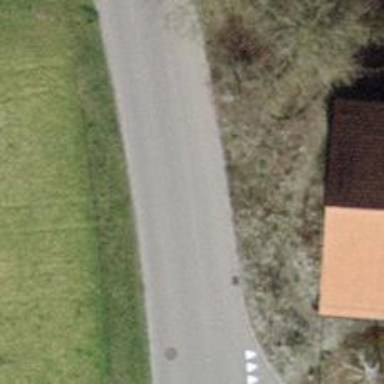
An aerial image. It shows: Unclassified asphalt road without sidewalk.